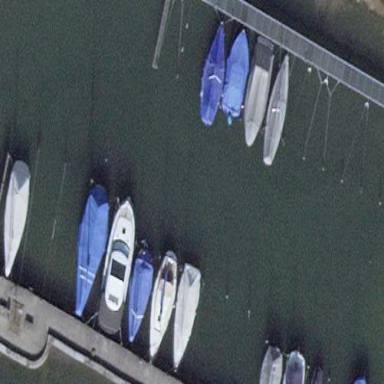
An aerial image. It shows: Marina on leisure land.